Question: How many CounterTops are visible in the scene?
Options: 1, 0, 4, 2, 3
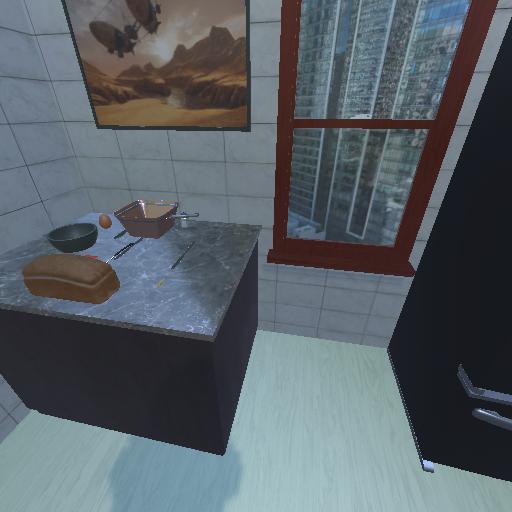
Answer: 1